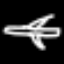
Label: airplane